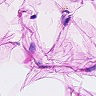
Metastatic tissue present: no